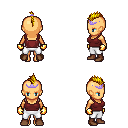
a pixel art fantasy rpg character, female body template, human, tanned skin, maroon pirate shirt, white pants, blonde mohawk hairstyle, purple tiara, gold gloves, brown shoes, four views (front, back, left, right), 2x2 character sprite sheet, small pixel art, hard edges, no anti-aliasing